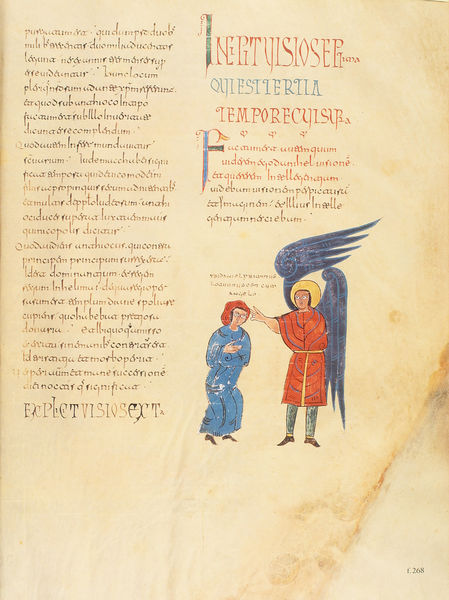
Titel: Beatus-Manuskript
Künstler: Magius
Institution: New York, Pierpont Morgan Library
Schlagwörter: blau, flügel, hand, mann, gelb, zeichnung, rot, beige, arm, mensch, gewand, engel, schrift, zwei, spalten, figuren, inschrift, buch, religion, seite, illustration, text, knien, beten, buchseite, heiligenschein, mittelalter, knieen, segnen, segnung, verbeugen, handschrift, verkündigung, latein, buchmalerei, minuskel, laein, negutuisioser, shwaz